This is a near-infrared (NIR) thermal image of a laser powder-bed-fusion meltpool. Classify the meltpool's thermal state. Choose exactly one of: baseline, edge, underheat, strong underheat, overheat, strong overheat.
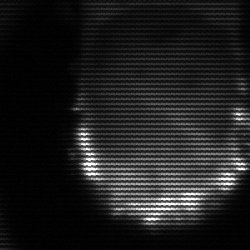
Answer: baseline